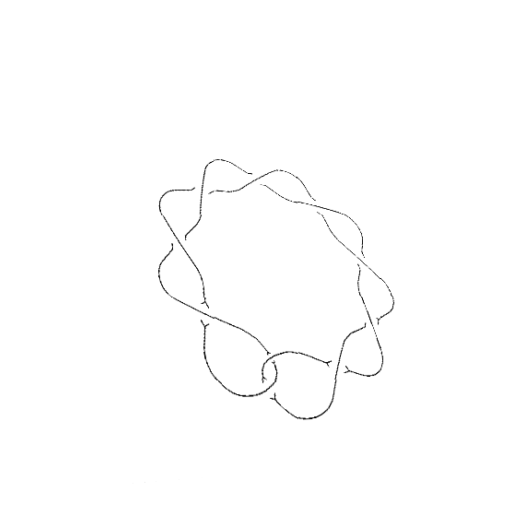
Crossing number: 10